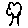
Label: tree